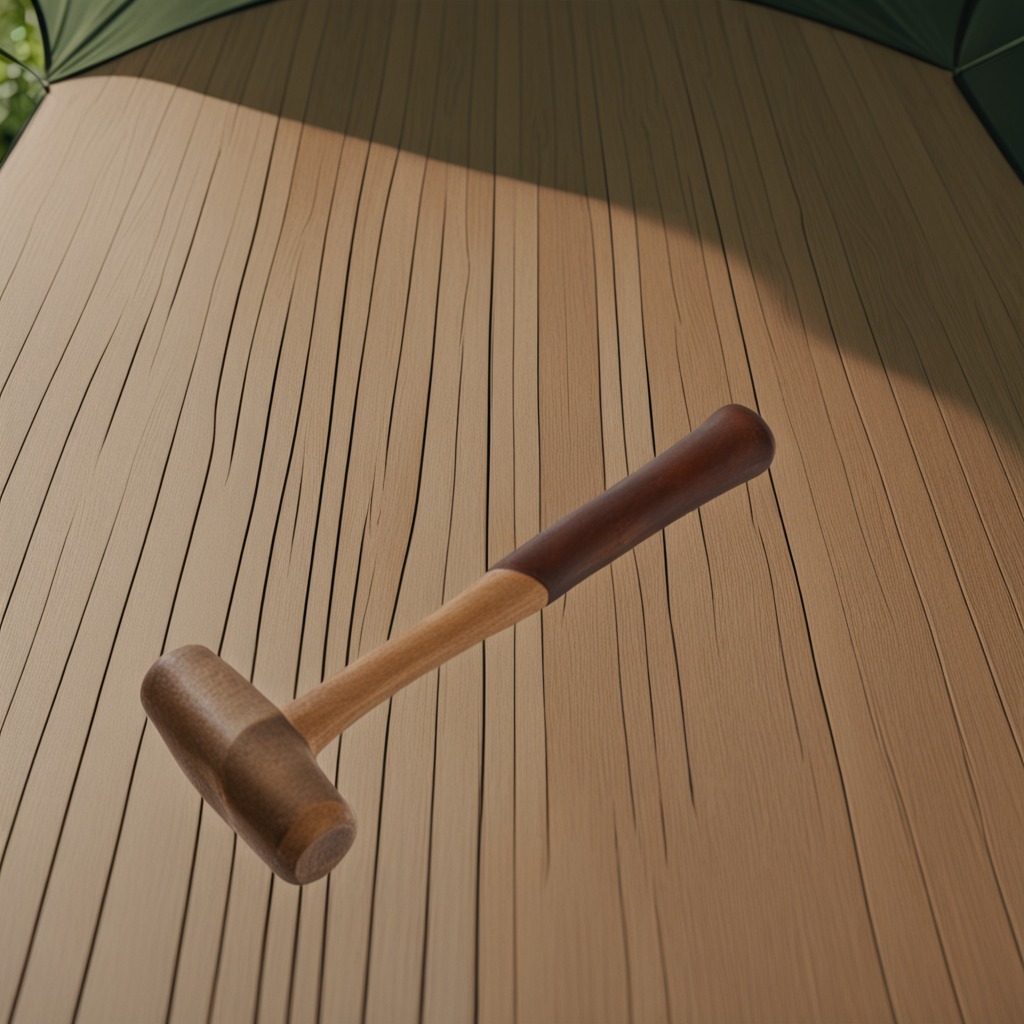
A hammer is lying on a wooden table in a jungle field workshop tent.